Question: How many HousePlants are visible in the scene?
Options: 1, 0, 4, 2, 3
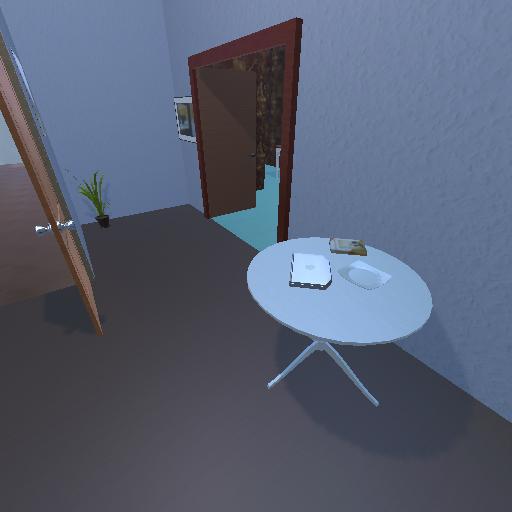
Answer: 1